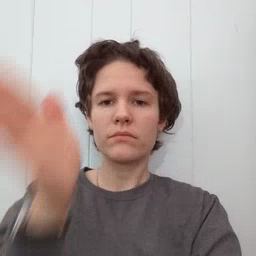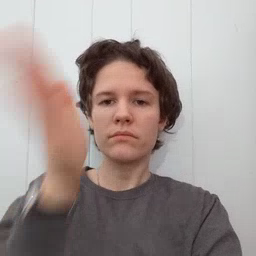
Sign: flag